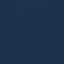
Land use / land cover class: SeaLake